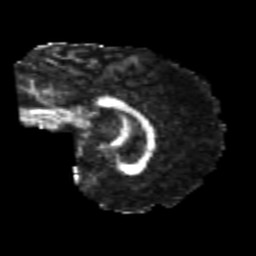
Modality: FA
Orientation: sagittal
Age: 22
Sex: male
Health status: healthy
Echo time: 0.074 s